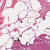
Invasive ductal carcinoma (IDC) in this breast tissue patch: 0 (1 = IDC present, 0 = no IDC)